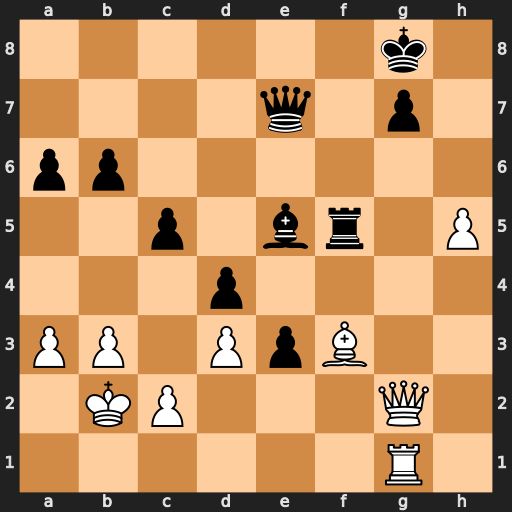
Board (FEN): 6k1/4q1p1/pp6/2p1br1P/3p4/PP1PpB2/1KP3Q1/6R1
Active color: w
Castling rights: -
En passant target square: -
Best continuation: h6 g5 Be4